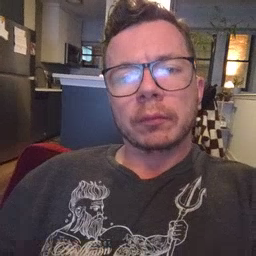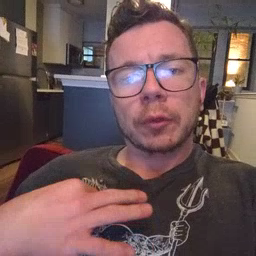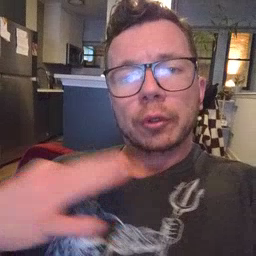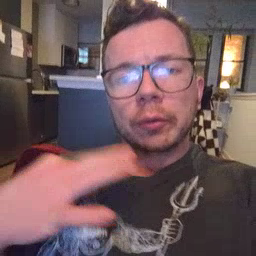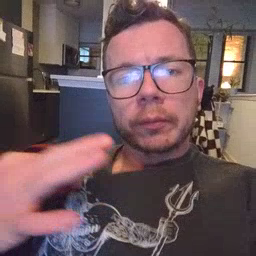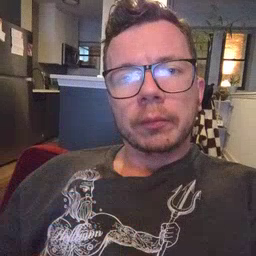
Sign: shirt